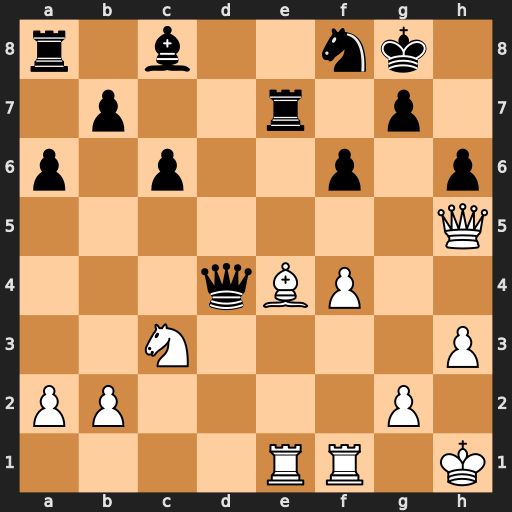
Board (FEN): r1b2nk1/1p2r1p1/p1p2p1p/7Q/3qBP2/2N4P/PP4P1/4RR1K
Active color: w
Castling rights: -
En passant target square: -
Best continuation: Bh7+ Kxh7 Rxe7